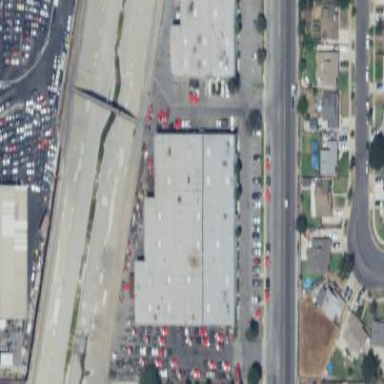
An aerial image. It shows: Warehouse.